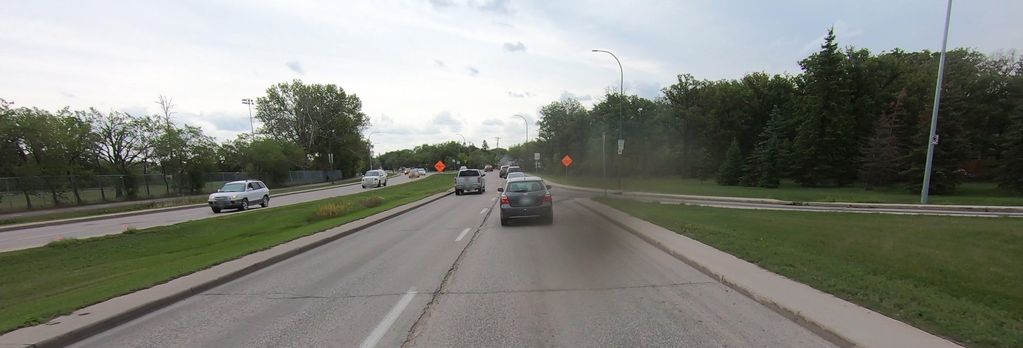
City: winnipeg